Question: ## how to remove rows that contained null values?
---
I'm new with sql so, how can I hide rows that contained null values?
I want to hide or perhaps remove the rows with null value in my report so it will only show rows that has some data on it. Any help will be appreciated...
'''
SELECT 'id',
SUM(CASE WHEN 'start_date' BETWEEN '2015-01-01' AND '2015-01-25' AND 'leave_type' = '1' AND 'status'<>'Canceled' AND 's_status'='Approved' THEN 'no_days' ELSE NULL END) AS 'annual',
SUM(CASE WHEN 'start_date' BETWEEN '2015-01-01' AND '2015-01-25' AND 'leave_type' = '2' AND 'status'<>'Canceled' AND 's_status'='Approved' THEN 'no_days' ELSE NULL END)'sick',
SUM(CASE WHEN 'start_date' BETWEEN '2015-01-01' AND '2015-01-25' AND 'leave_type' = '3' AND 'status'<>'Canceled' AND 's_status'='Approved' THEN 'no_days' ELSE NULL END)'compassionate',
SUM(CASE WHEN 'start_date' BETWEEN '2015-01-01' AND '2015-01-25' AND 'leave_type' = '4' AND 'status'<>'Canceled' AND 's_status'='Approved' THEN 'no_days' ELSE NULL END)'maternity',
SUM(CASE WHEN 'start_date' BETWEEN '2015-01-01' AND '2015-01-25' AND 'leave_type' = '5' AND 'status'<>'Canceled' AND 's_status'='Approved' THEN 'no_days' ELSE NULL END)'matrimonial',
SUM(CASE WHEN 'start_date' BETWEEN '2015-01-01' AND '2015-01-25' AND 'leave_type' = '7' AND 'status'<>'Canceled' AND 's_status'='Approved' THEN 'no_days' ELSE NULL END)'unpaid'
FROM 'leave_history'
GROUP BY 'id'
'''
---
Here is the Output of my Query
'''
id annual sick compassionate maternity matrimonial unpaid
2 20 40 (NULL) (NULL) (NULL) (NULL)
5 (NULL) (NULL) (NULL) (NULL) (NULL) (NULL)
11 (NULL) (NULL) (NULL) (NULL) (NULL) (NULL)
55 (NULL) (NULL) (NULL) (NULL) (NULL) (NULL)
135 1 1 (NULL) (NULL) (NULL) (NULL)
'''

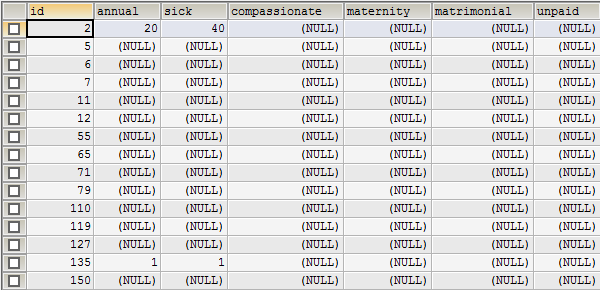
Answer: Check the IS NULL / IS NOT NULL predicates and the HAVING clause.
'''
SELECT id ,
SUM(CASE WHEN start_date BETWEEN '2015-01-01' AND '2015-01-25' AND leave_type = '1' AND status<>'Canceled' AND s_status='Approved' THEN no_days ELSE NULL END) AS annual ,
SUM(CASE WHEN start_date BETWEEN '2015-01-01' AND '2015-01-25' AND leave_type = '2' AND status<>'Canceled' AND s_status='Approved' THEN no_days ELSE NULL END) AS sick ,
SUM(CASE WHEN start_date BETWEEN '2015-01-01' AND '2015-01-25' AND leave_type = '3' AND status<>'Canceled' AND s_status='Approved' THEN no_days ELSE NULL END) AS compassionate ,
SUM(CASE WHEN start_date BETWEEN '2015-01-01' AND '2015-01-25' AND leave_type = '4' AND status<>'Canceled' AND s_status='Approved' THEN no_days ELSE NULL END) AS maternity ,
SUM(CASE WHEN start_date BETWEEN '2015-01-01' AND '2015-01-25' AND leave_type = '5' AND status<>'Canceled' AND s_status='Approved' THEN no_days ELSE NULL END) AS matrimonial ,
SUM(CASE WHEN start_date BETWEEN '2015-01-01' AND '2015-01-25' AND leave_type = '7' AND status<>'Canceled' AND s_status='Approved' THEN no_days ELSE NULL END) AS unpaid
FROM leave_history GROUP BY id
HAVING annual IS NOT NULL AND sick IS NOT NULL ... and so on
'''